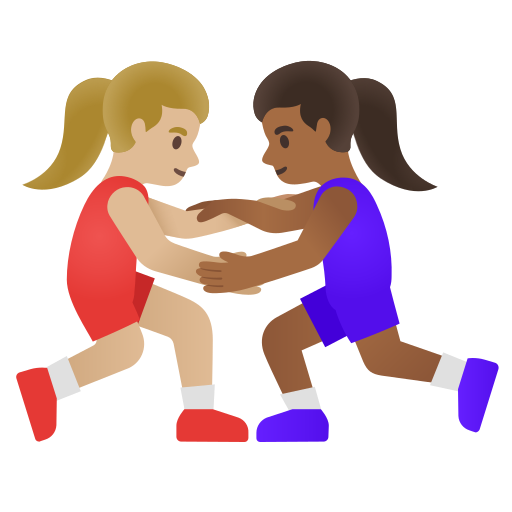
Emoji: 👩🏼‍🫯‍👩🏾